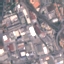
Land use / land cover: Industrial